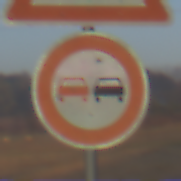
Verkehrszeichen: Ueberholverbot
Zusatzzeichen oben: SchneeOderEisglaette
Umgebung: Outdoor, Nature
Tageszeit: Dawn
Wetter: Clear
Licht: Natural
Jahreszeit: NotSpecified
Kontrast: LowContrast